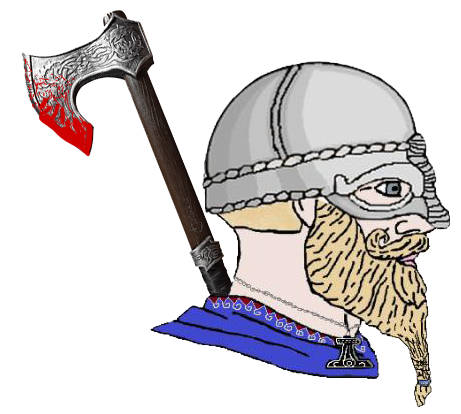
Label: 4_Yes_Chad